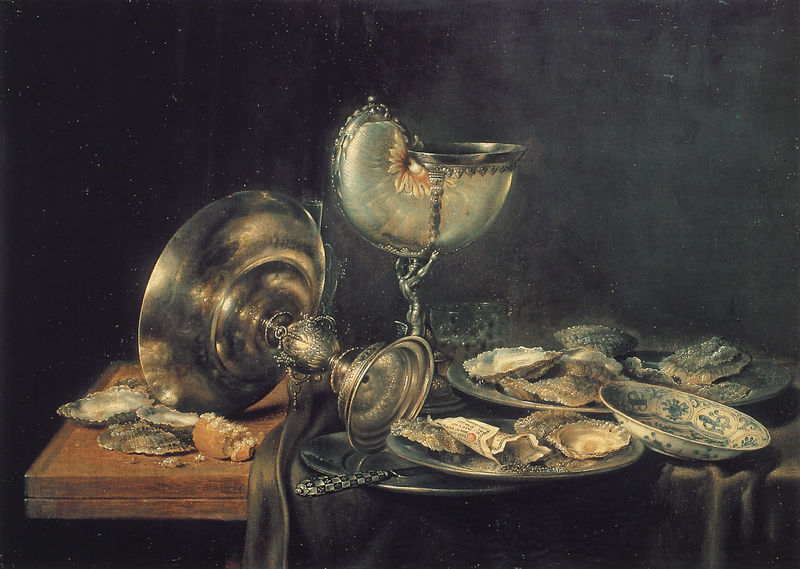
Titel: Stilleben mit Nautiluspokal
Künstler: Willem Claesz. Heda
Institution: Schwerin, Staatliches Museum
Schlagwörter: gemälde, glas, grau, orange, tisch, tuch, messer, schale, schüssel, silber, teller, holland, tischdecke, spiegelung, gold, kelch, stilleben, stillleben, papier, brot, platte, vanitas, vergänglichkeit, porzellan, niederländisch, besteck, reichtum, muschel, austern, muscheln, pokal, porzelan, schneckenpokal, wertvoll, auster, jan steen, steen, delft, jan, stilllleben, vernhofen, muschgeln